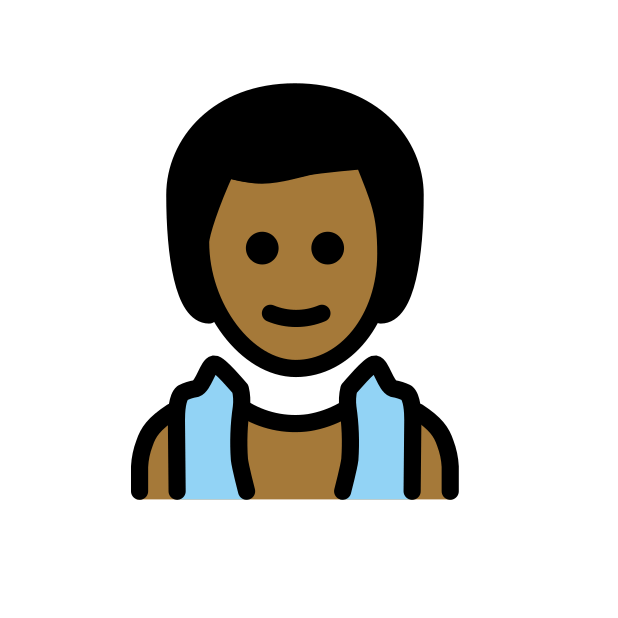
man in steamy room: medium-dark skin tone